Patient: sex M, age 35
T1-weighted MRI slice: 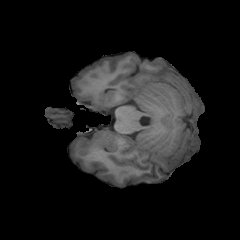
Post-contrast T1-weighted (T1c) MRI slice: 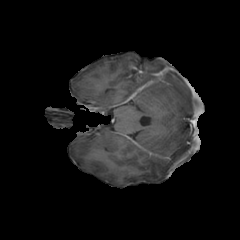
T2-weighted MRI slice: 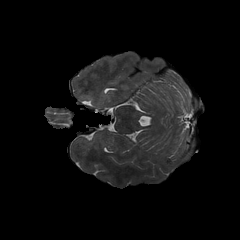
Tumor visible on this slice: no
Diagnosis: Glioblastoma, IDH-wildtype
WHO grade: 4